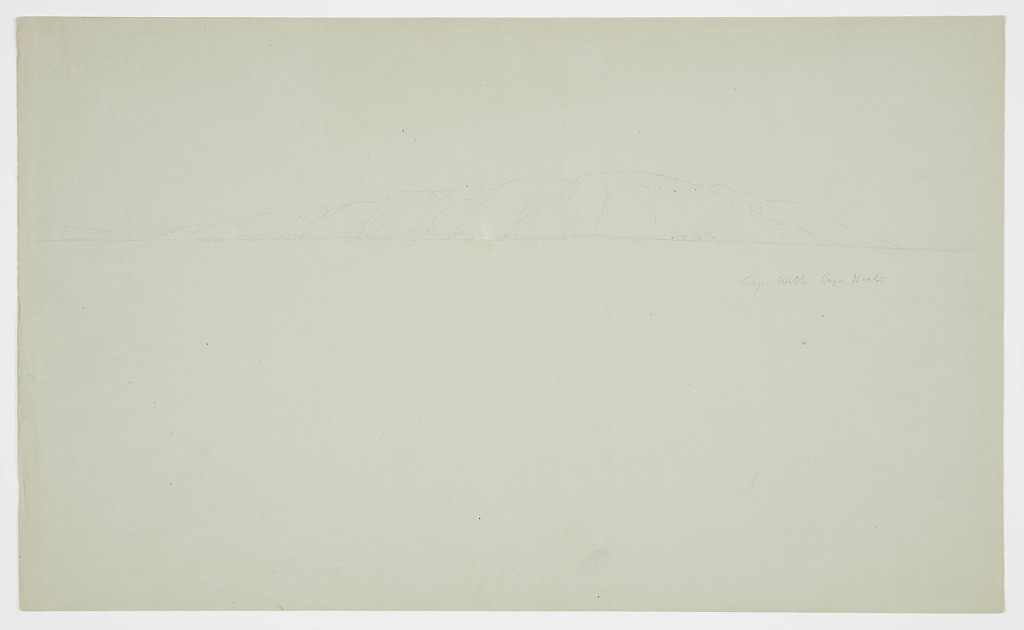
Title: Cape North, Cape Breton, Canada
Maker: Frederic Edwin Church, American, 1826–1900
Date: June–July 1859
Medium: Graphite on gray-green wove paper
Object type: Drawing
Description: Seascape and landscape sketch showing a view of the coast of Cape North on the island of Cape Breton in Nova Scotia, Canada. The ocean waters comprise the foreground and much of the middle distance, while in the background the steep, rugged coastal hills of Cape North rise prominently. The cape is closest to the viewer at center right and recedes diagonally into the distance at left and right. The sky above is open and clear.